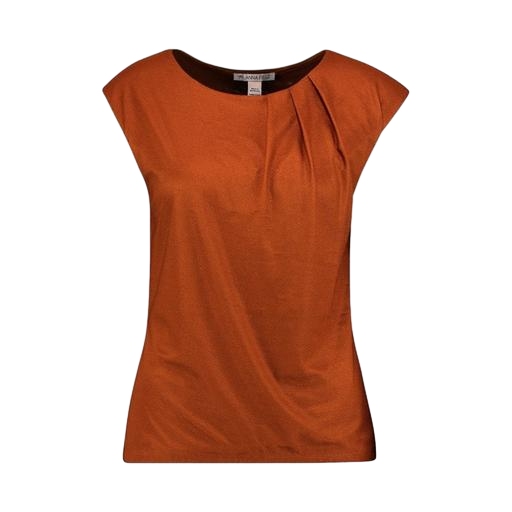
pleat-neck top, burnt orange top, cap-sleeved tee, white background